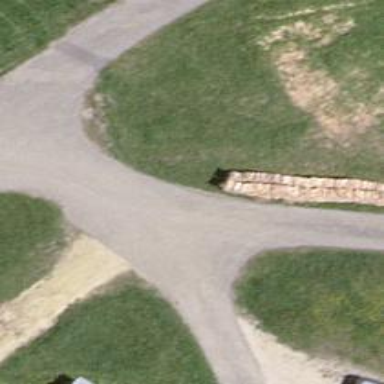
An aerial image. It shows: Paved driveway with grade 3 track type surface.